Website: home-depot
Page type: billing-address
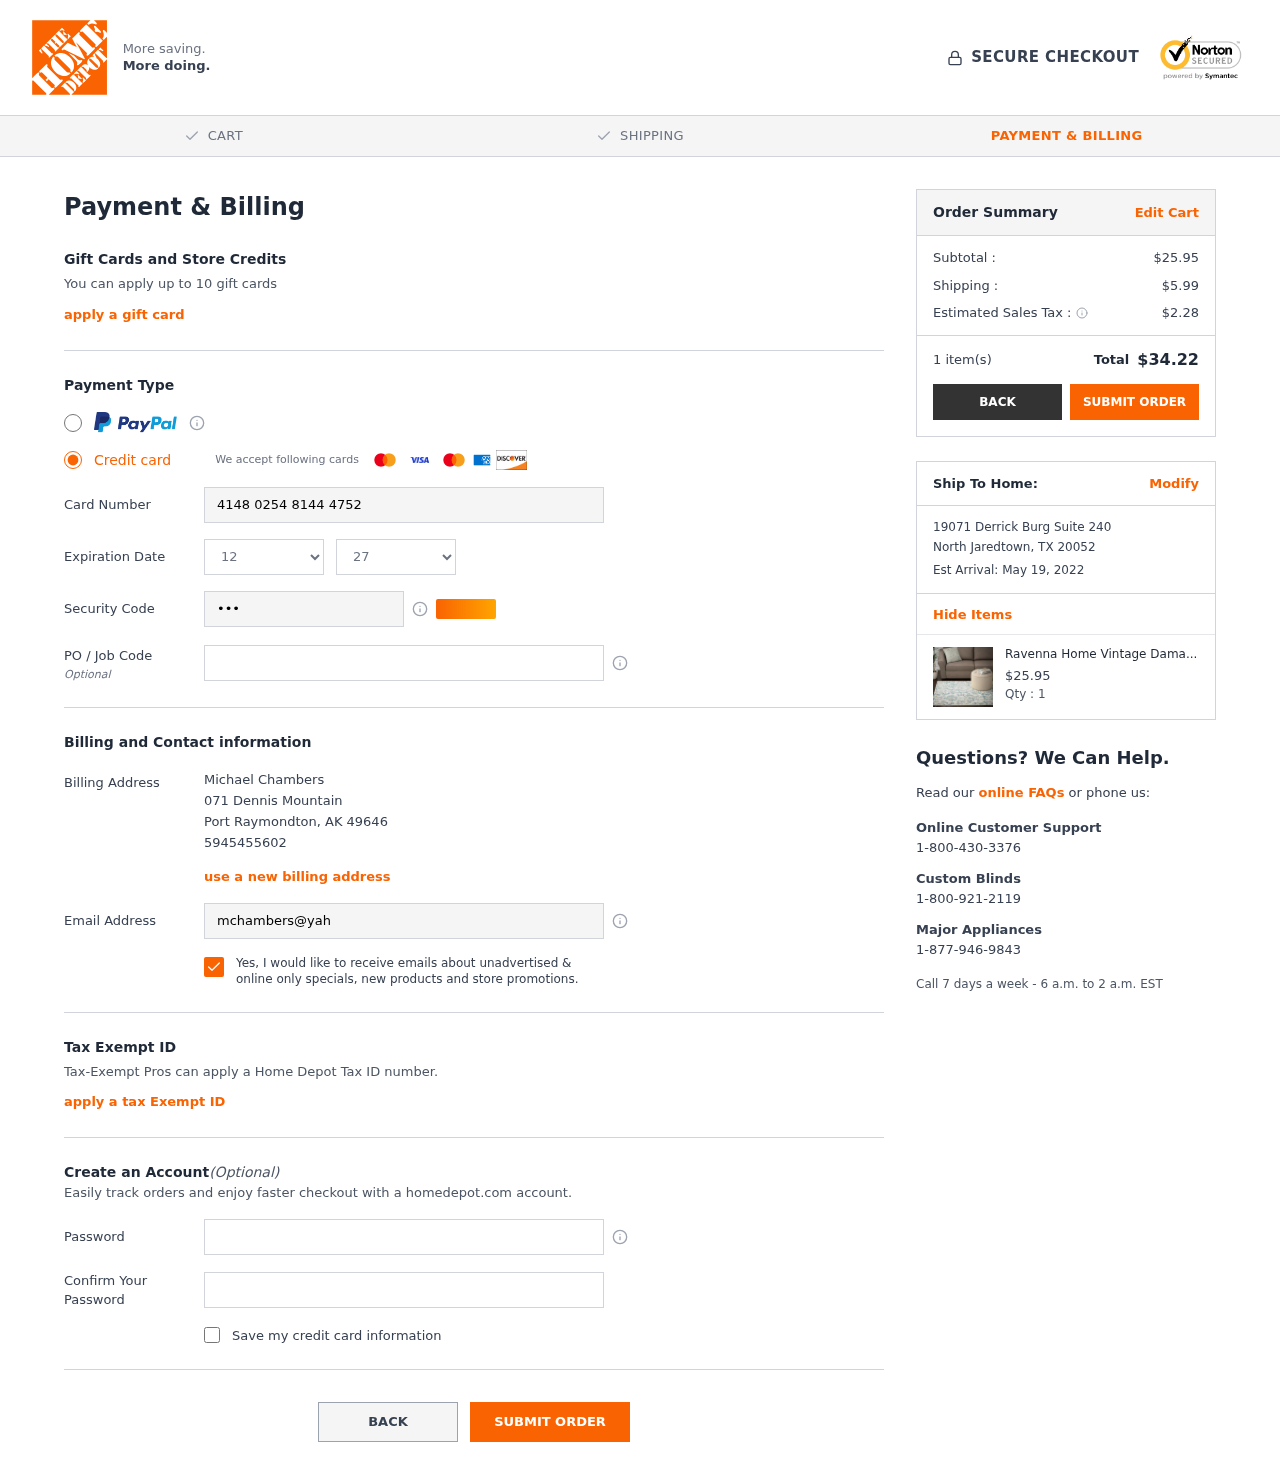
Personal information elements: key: PII_CARD_CVV
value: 560
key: PII_CARD_EXPIRY_MONTH
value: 12
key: PII_CARD_EXPIRY_YEAR
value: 27
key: PII_CARD_NUMBER
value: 4148 0254 8144 4752
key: PII_CITY
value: Port Raymondton
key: PII_CITY2
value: North Jaredtown
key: PII_EMAIL
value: mchambers@yahoo.com
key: PII_FULLNAME
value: Michael Chambers
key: PII_PHONE
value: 5945455602
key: PII_POSTCODE
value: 49646
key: PII_POSTCODE2
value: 20052
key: PII_STATE_ABBR
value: AK
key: PII_STATE_ABBR2
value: TX
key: PII_STREET
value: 071 Dennis Mountain
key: PII_STREET2
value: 19071 Derrick Burg Suite 240
Product elements: key: PRODUCT1_NAME
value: Ravenna Home Vintage Damask Patterned Rug, 5'3" x 7'3", Blue on Ivory
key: PRODUCT1_PRICE
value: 25.95
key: PRODUCT1_QUANTITY
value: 1
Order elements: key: ORDER_SUBTOTAL
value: $25.95
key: ORDER_SHIPPING_COST
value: $5.99
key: ORDER_TAX
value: $2.28
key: ORDER_NUM_ITEMS
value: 1 item(s)
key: ORDER_TOTAL
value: $34.22
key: ORDER_DELIVERY_DATE
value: Est Arrival: May 19, 2022